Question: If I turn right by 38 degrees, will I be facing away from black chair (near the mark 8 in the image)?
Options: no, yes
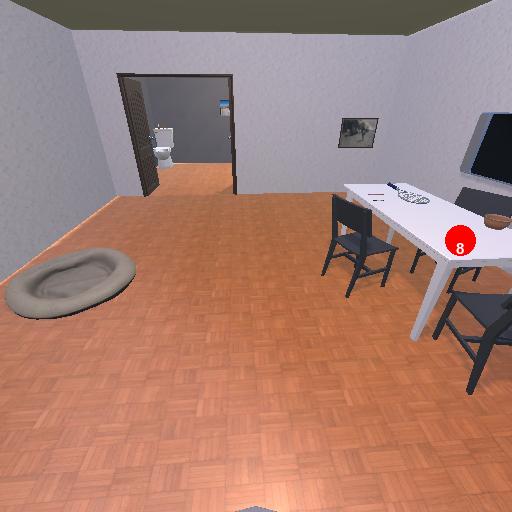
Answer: no